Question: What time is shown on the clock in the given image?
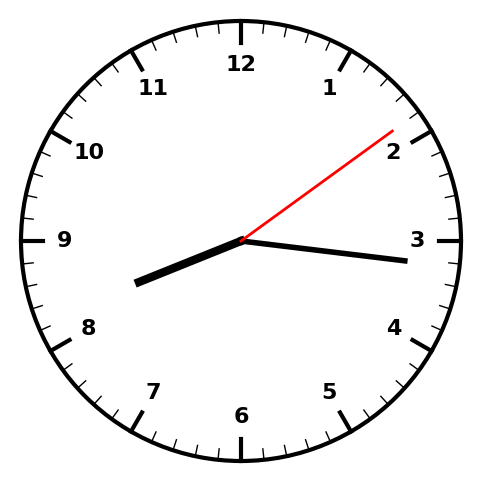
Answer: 08:16:09